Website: lowes
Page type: customer-info-address
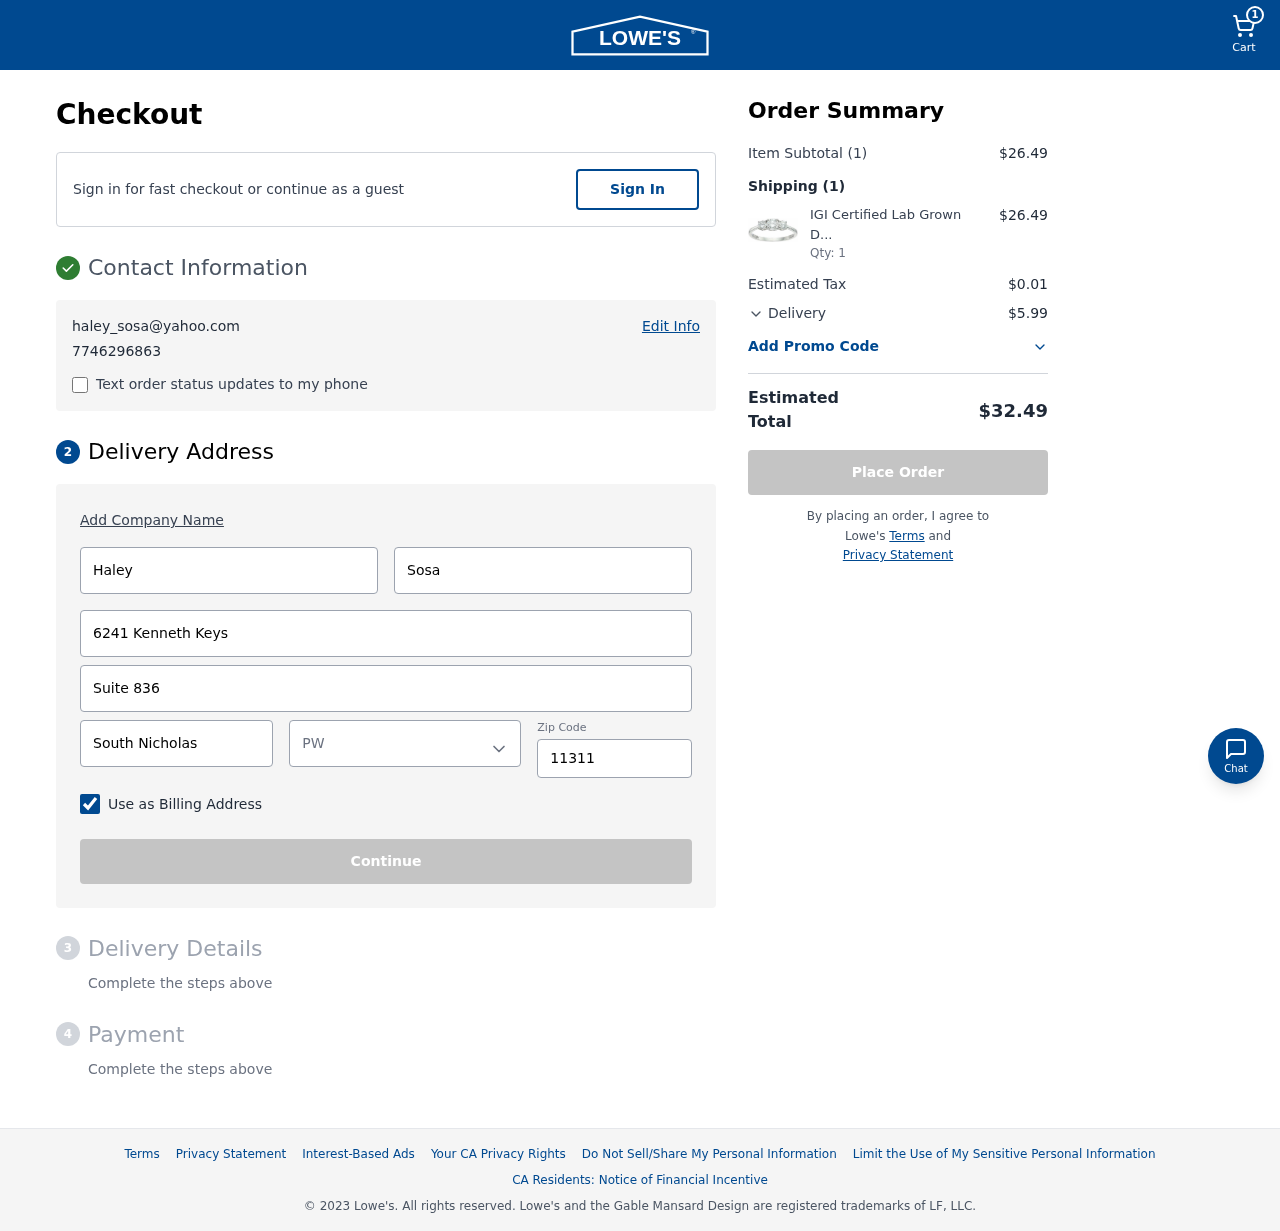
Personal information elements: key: PII_CITY
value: South Nicholas
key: PII_EMAIL
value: haley_sosa@yahoo.com
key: PII_FIRSTNAME
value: Haley
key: PII_LASTNAME
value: Sosa
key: PII_PHONE
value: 7746296863
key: PII_POSTCODE
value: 11311
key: PII_STATE
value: PW
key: PII_STREET
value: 6241 Kenneth Keys
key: PII_STREET2
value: Suite 836
Product elements: key: PRODUCT1_NAME
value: IGI Certified Lab Grown Diamond Anniversary Ring in 14k White Gold (1.5 CT.TW., I-J Color, SI1-SI2 C
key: PRODUCT1_QUANTITY
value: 1
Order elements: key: ORDER_NUM_ITEMS
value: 1
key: ORDER_SUBTOTAL
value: $26.49
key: ORDER_NUM_ITEMS2
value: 1
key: ORDER_SUBTOTAL2
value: $26.49
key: ORDER_TAX
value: $0.01
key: ORDER_SHIPPING_COST
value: $5.99
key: ORDER_TOTAL
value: $32.49